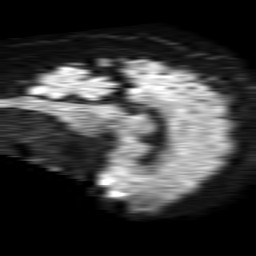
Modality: TRACE
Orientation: sagittal
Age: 59
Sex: male
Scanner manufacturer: philips
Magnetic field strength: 1.5 T
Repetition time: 4.6 s
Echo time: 0.08941 s